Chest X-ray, PA view. Patient: 15 years old, sex F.
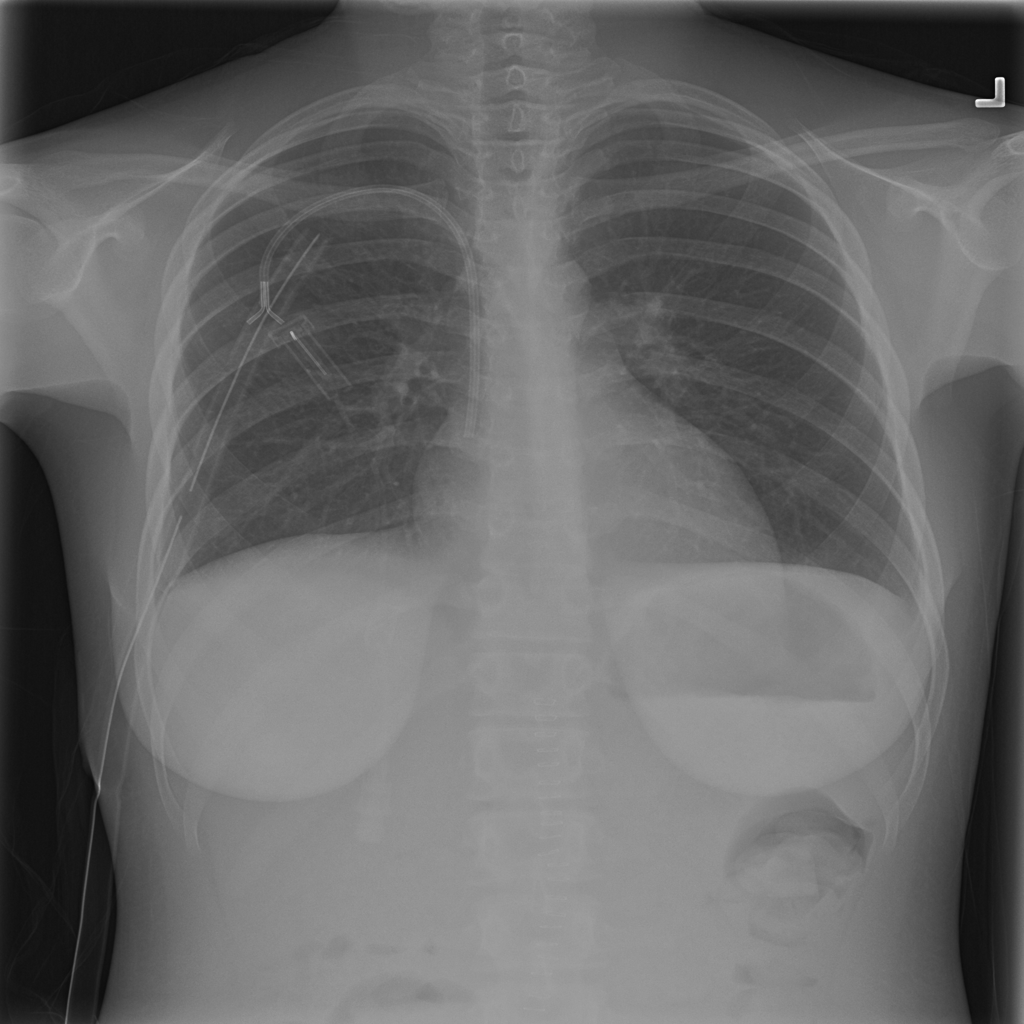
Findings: Pneumothorax